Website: walmart
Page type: gifting
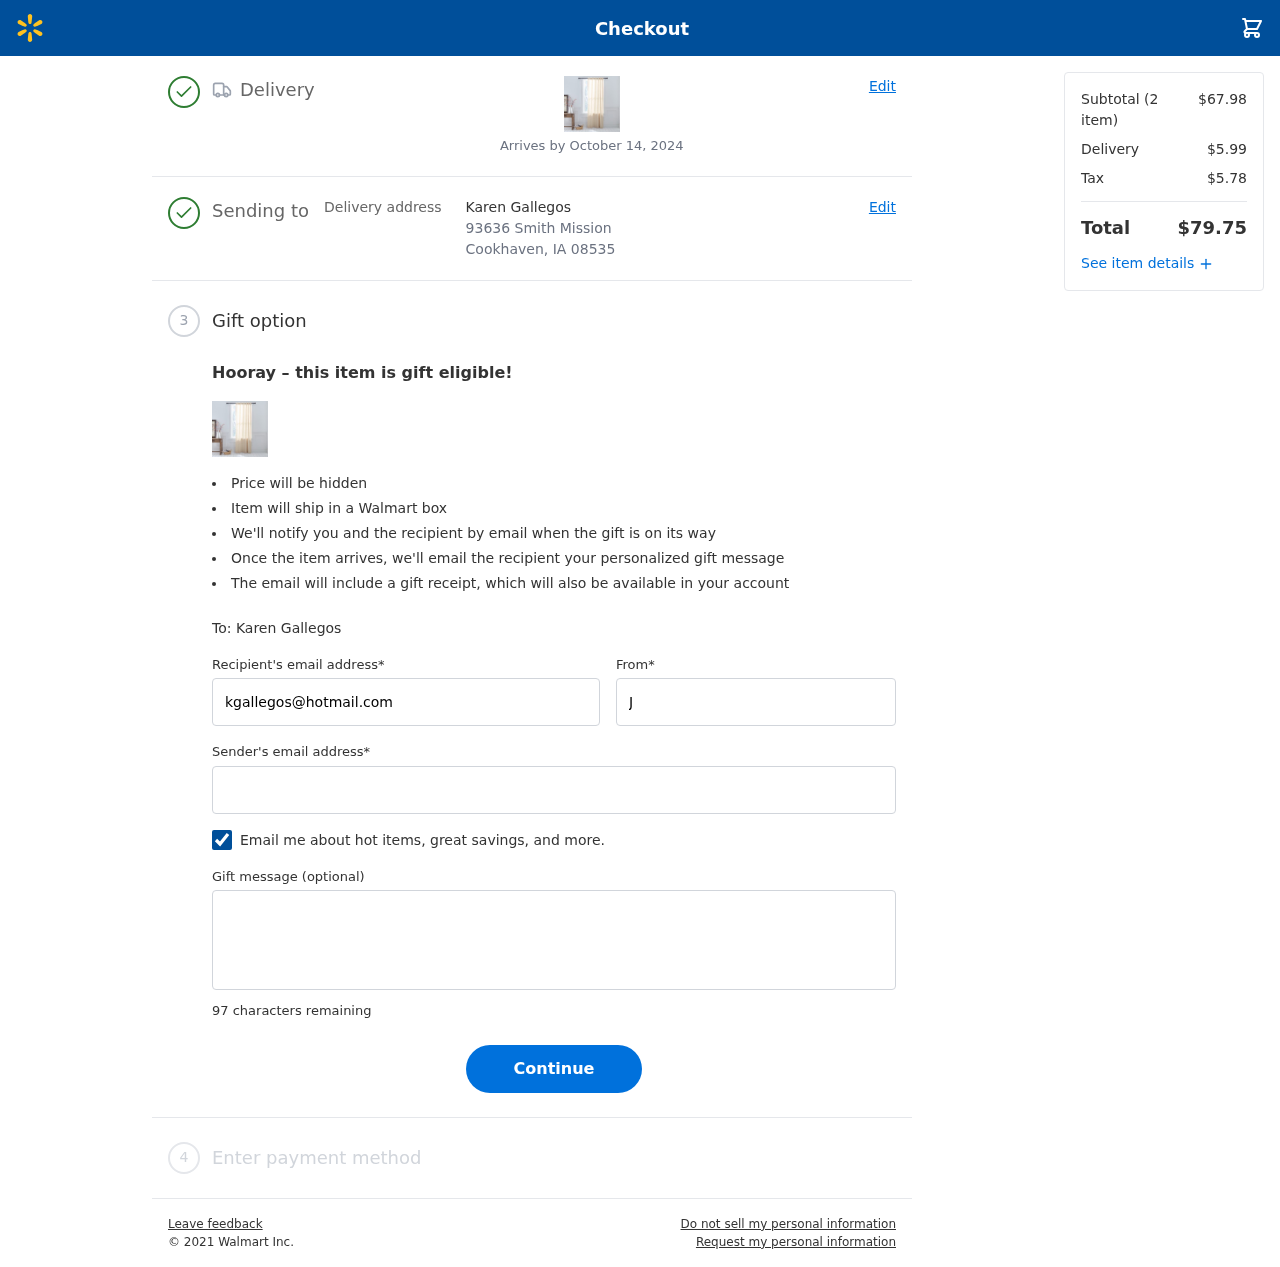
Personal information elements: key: PII_CITY_STATE_ZIP
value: Cookhaven, IA 08535
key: PII_EMAIL
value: jewing@yahoo.com
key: PII_FIRSTNAME
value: John
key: PII_GIFT_EMAIL
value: kgallegos@hotmail.com
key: PII_GIFT_FULLNAME
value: Karen Gallegos
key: PII_GIFT_MESSAGE
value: Hey Karen, I saw these beautiful curtains and immediately thought of how they’d brighten up your space. I hope they bring you as much joy as your friendship brings me! Enjoy sprucing up your home!
John
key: PII_STREET
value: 93636 Smith Mission
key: PII_GIFT_FIRSTNAME
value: Karen
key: PII_GIFT_LASTNAME
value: Gallegos
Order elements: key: ORDER_DELIVERY_DATE
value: Arrives by October 14, 2024
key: ORDER_NUM_ITEMS
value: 2
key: ORDER_SUBTOTAL
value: $67.98
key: ORDER_SHIPPING_COST
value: $5.99
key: ORDER_TAX
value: $5.78
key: ORDER_TOTAL
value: $79.75